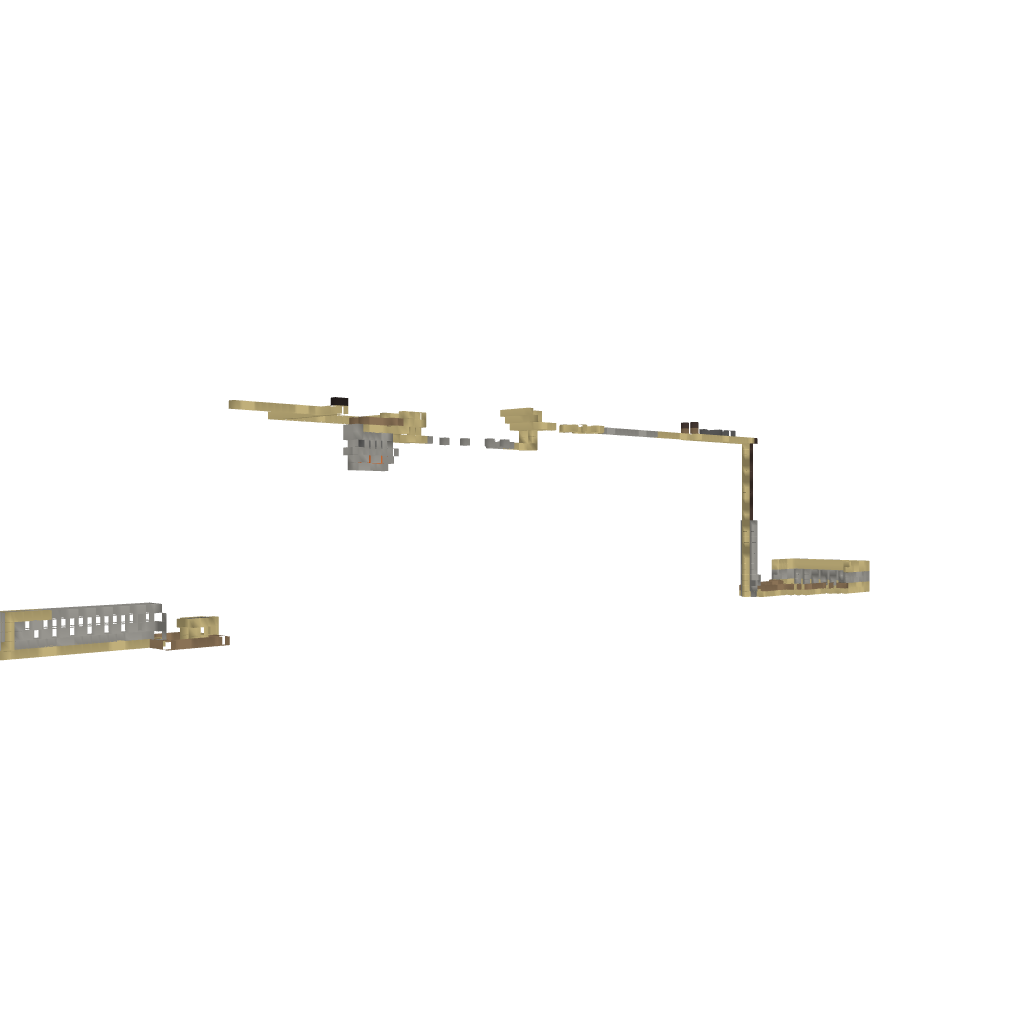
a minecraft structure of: Death Course